Question: I'm sorry if i sound stupid, but I don't know how this feature called, so i don't have any idea what to look for.
The feature is: In some apps like "play store" or "solid explorer" we have this screen that opens when we swipe from left corner.
I want to build one for my application so it would be a user's personal space when he would be able to find log out button, settings and other info.
Do anyone know in which direction i should look?

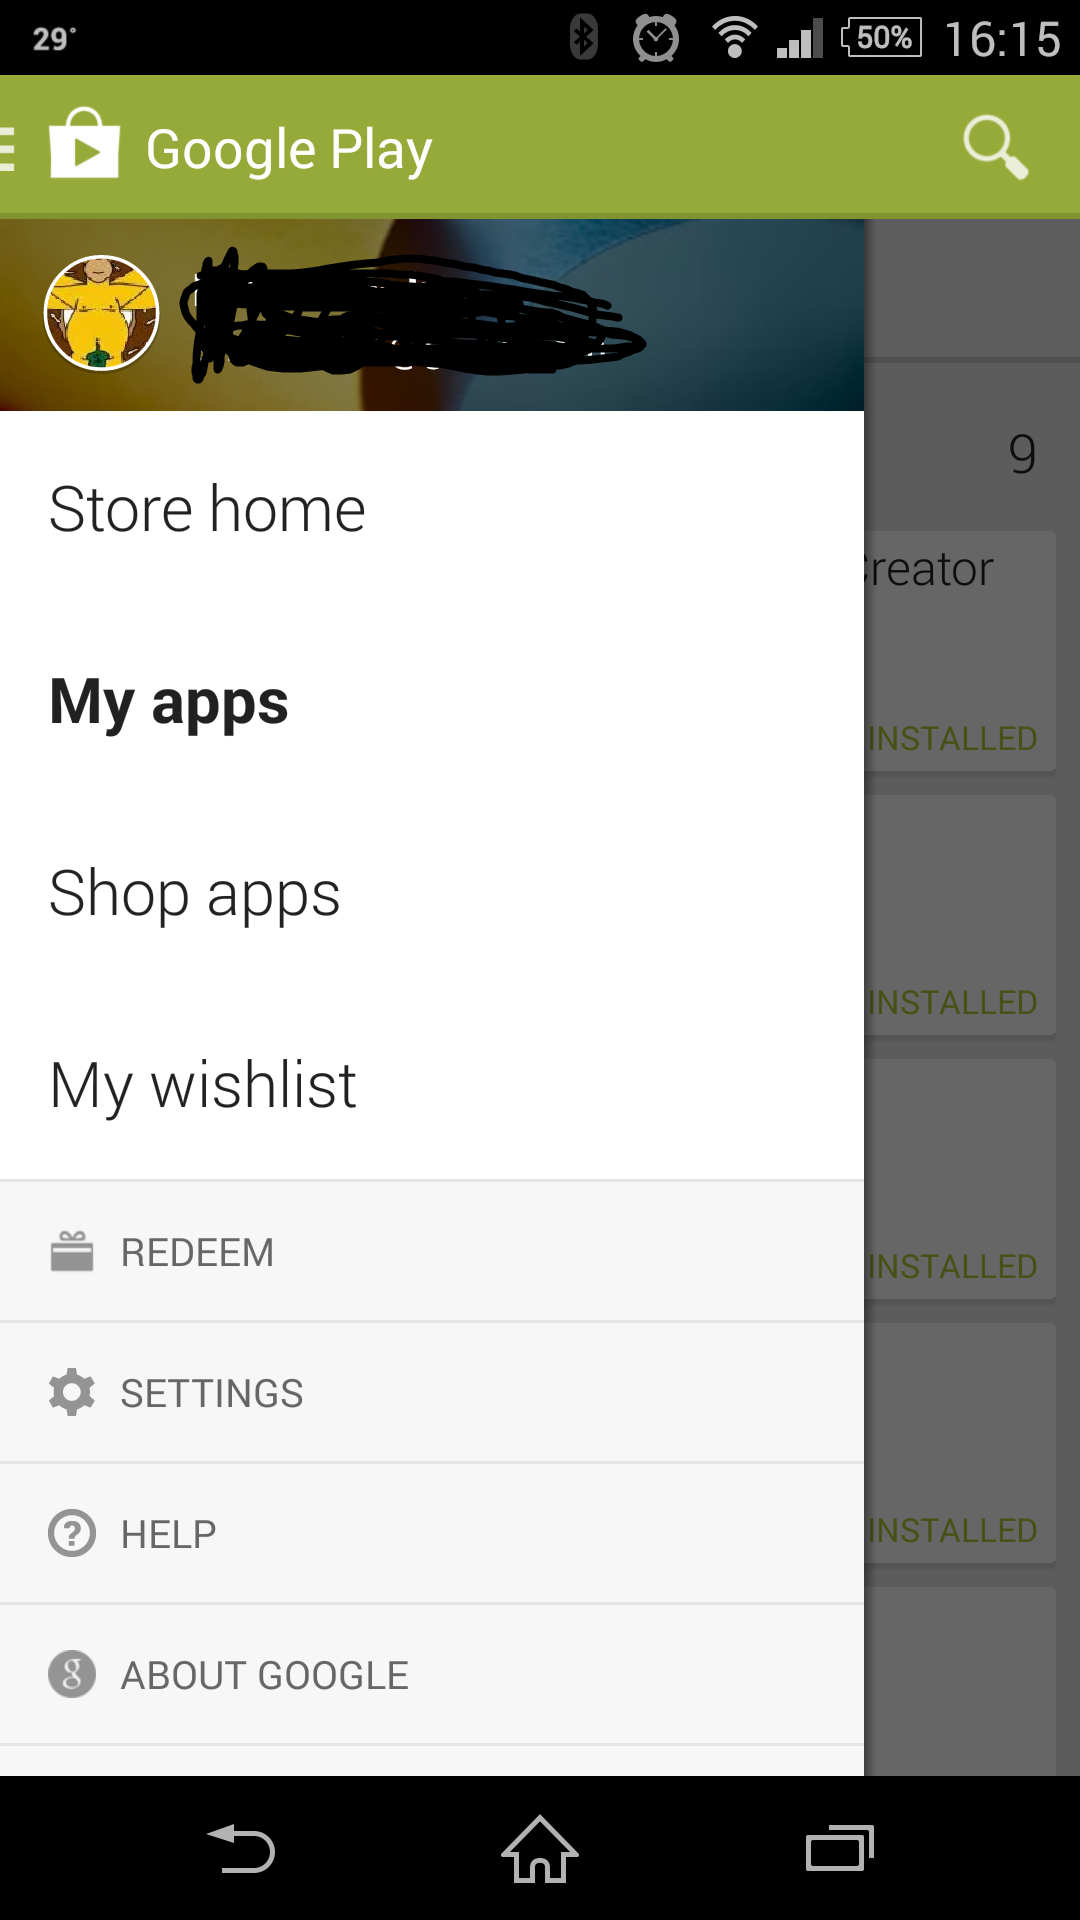
Answer: Follow these links for Navigation Drawer:
<URL>
<URL>